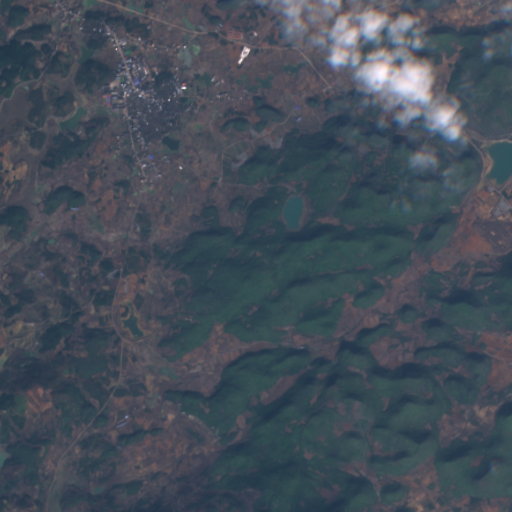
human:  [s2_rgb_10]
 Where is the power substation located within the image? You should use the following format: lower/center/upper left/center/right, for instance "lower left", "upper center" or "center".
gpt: The power substation is located in the upper left of the image.
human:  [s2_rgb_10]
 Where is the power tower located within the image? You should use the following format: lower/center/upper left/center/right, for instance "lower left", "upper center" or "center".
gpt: The power tower is located in the left of the image.
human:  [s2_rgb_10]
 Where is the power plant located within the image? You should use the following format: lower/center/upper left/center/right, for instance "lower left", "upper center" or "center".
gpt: There is no power plant in the image.